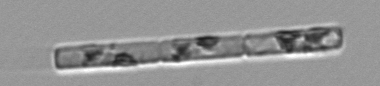
Label: Guinardia_delicatula